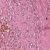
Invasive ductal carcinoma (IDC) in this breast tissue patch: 0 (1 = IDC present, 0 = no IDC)